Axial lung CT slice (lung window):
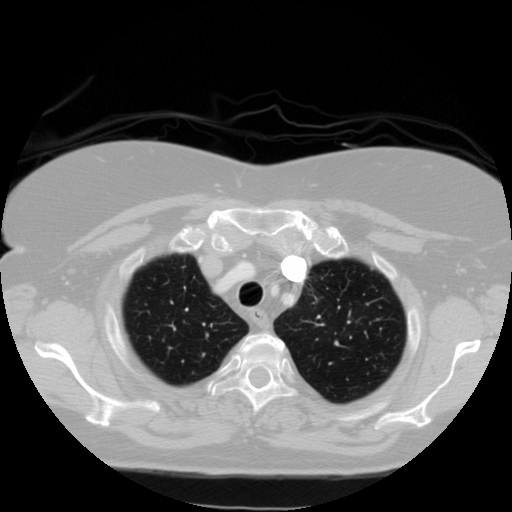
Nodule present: no